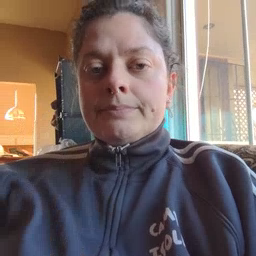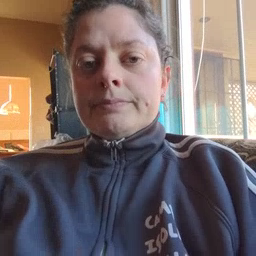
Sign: every